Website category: sports
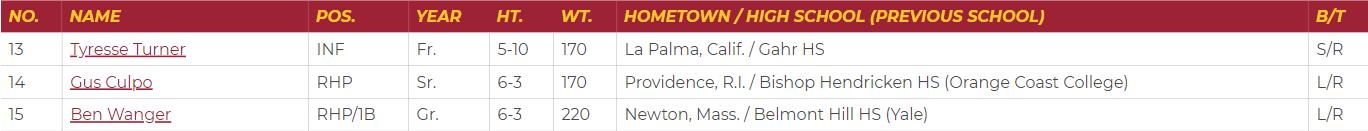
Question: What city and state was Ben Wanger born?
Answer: Newton, Mass.

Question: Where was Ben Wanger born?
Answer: Newton, Mass.

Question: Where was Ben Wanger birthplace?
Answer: Newton, Mass.

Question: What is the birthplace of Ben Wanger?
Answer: Newton, Mass.

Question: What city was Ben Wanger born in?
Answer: Newton, Mass.

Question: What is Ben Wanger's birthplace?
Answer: Newton, Mass.

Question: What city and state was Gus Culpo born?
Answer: Providence, R.I.

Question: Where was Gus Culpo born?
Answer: Providence, R.I.

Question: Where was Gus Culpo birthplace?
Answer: Providence, R.I.

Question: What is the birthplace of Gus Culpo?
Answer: Providence, R.I.

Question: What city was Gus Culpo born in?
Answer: Providence, R.I.

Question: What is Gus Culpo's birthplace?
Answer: Providence, R.I.

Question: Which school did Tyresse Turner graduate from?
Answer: Gahr HS

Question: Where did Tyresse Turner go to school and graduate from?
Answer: Gahr HS

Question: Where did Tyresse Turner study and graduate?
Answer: Gahr HS

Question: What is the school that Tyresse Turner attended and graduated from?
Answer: Gahr HS

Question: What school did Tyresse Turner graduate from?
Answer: Gahr HS

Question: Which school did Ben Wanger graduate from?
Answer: Belmont Hill HS (Yale)

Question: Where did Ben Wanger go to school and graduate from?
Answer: Belmont Hill HS (Yale)

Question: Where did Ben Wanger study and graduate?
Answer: Belmont Hill HS (Yale)

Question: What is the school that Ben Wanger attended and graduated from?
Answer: Belmont Hill HS (Yale)

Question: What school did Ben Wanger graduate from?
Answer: Belmont Hill HS (Yale)

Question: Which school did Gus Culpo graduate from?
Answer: Bishop Hendricken HS (Orange Coast College)

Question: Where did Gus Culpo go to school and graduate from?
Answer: Bishop Hendricken HS (Orange Coast College)

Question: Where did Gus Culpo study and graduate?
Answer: Bishop Hendricken HS (Orange Coast College)

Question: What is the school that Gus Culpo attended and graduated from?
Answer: Bishop Hendricken HS (Orange Coast College)

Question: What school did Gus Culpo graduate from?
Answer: Bishop Hendricken HS (Orange Coast College)